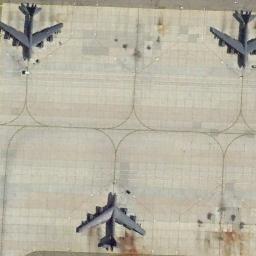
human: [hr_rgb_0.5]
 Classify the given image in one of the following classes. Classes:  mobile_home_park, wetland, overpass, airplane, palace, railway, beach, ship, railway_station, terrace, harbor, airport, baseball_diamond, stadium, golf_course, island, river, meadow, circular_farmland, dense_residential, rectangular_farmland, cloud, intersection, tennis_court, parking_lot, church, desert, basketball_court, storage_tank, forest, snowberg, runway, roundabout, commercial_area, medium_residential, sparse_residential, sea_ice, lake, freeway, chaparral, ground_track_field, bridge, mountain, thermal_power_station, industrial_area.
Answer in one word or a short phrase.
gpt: airplane